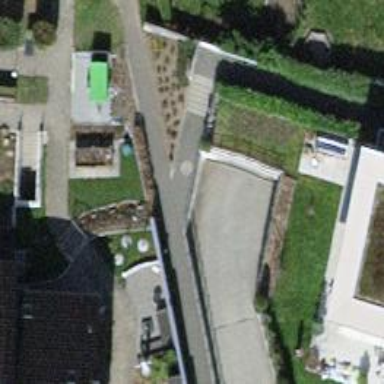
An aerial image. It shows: Footway.